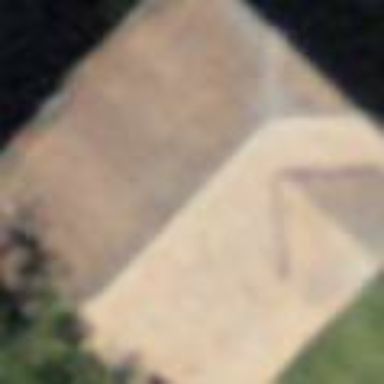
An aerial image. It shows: Rural barn.